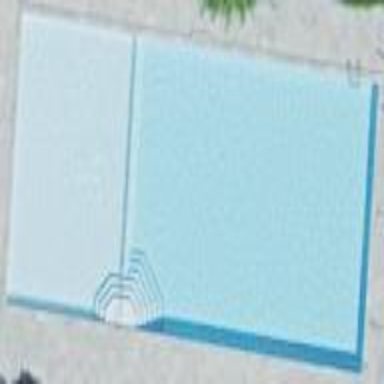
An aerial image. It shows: Swimming pool located in leisure land.